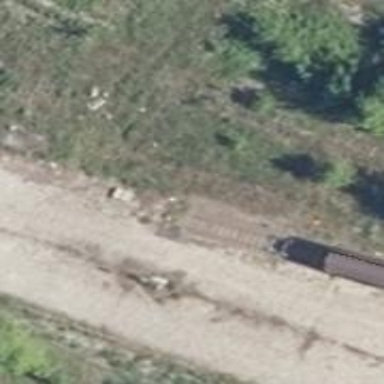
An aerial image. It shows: Abandoned railway.